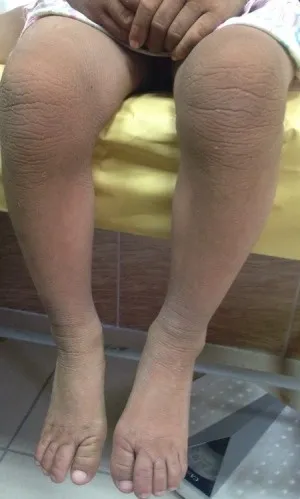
The cutaneous exhibition of SLS in proband (left); dry, rough, and scaly skin of hands, both legs and feet. She exhibits generally dispersed ichthyosis, pruritus, and hyperkeratosis.
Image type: medical_photograph (skin_photograph)